Interaction volume radius: 5 \u00c5
Interaction volume height: 40 \u00c5
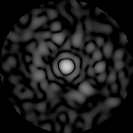
Disorder parameter: 0.8403